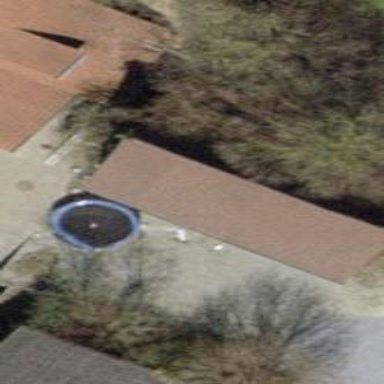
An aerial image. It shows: Shed.